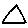
Label: triangle